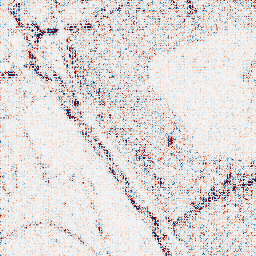
Category: wavelet
Decomposition family: wavelet_biorthogonal
Decomposition parameters: wavelet: bior5.5
level: 1
Upsampling method: bilinear
Upsampling parameters: scale: 2
Upsampling scale: 2